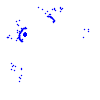
Particle: kaon